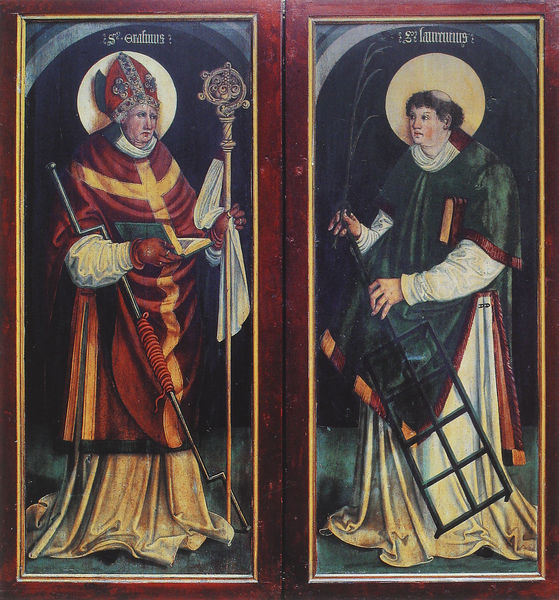
Titel: Altarretabel in der Blasiuskapelle der Severikirche zu Erfurt
Künstler: Peter von Mainz
Standort: Erfurt, St-Severi-Kirche (EU - D - Thüringen)
Schlagwörter: blau, flügel, gemälde, weiß, gelb, grün, holz, männer, rot, hochformat, malerei, gitter, gewand, gold, bogen, zwei, stab, bischof, papst, tafel, buch, kreuz, altar, heiligenschein, werkzeug, nimbus, mönch, geistliche, heiliger, mönche, tiara, heilige, dyptichon, spindel, tafeln, martyrium, rost, bischofsstab, glorie, altarbilder, erasmus, duo, bischoff, klappbar, grill, bischofstab, laurentius, malerei7, marytrium, folterwerkzeug, bischoffsstab, laurenzius